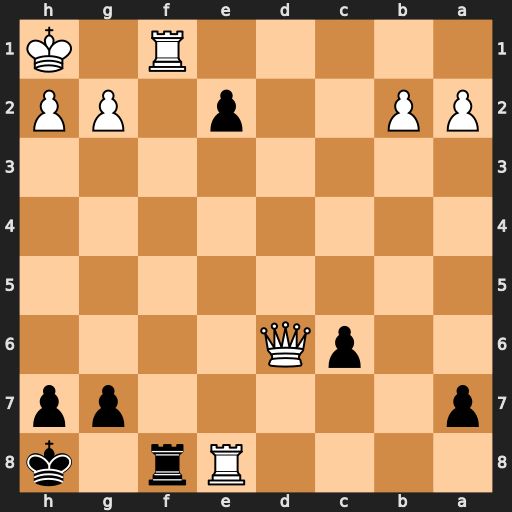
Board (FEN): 4Rr1k/p5pp/2pQ4/8/8/8/PP2p1PP/5R1K
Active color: b
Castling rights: -
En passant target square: -
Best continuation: exf1=Q#